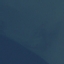
Land use / land cover class: SeaLake